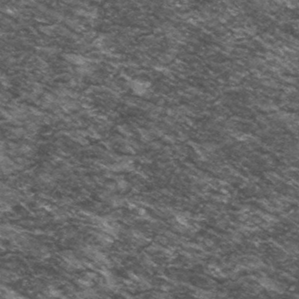
Label: frost